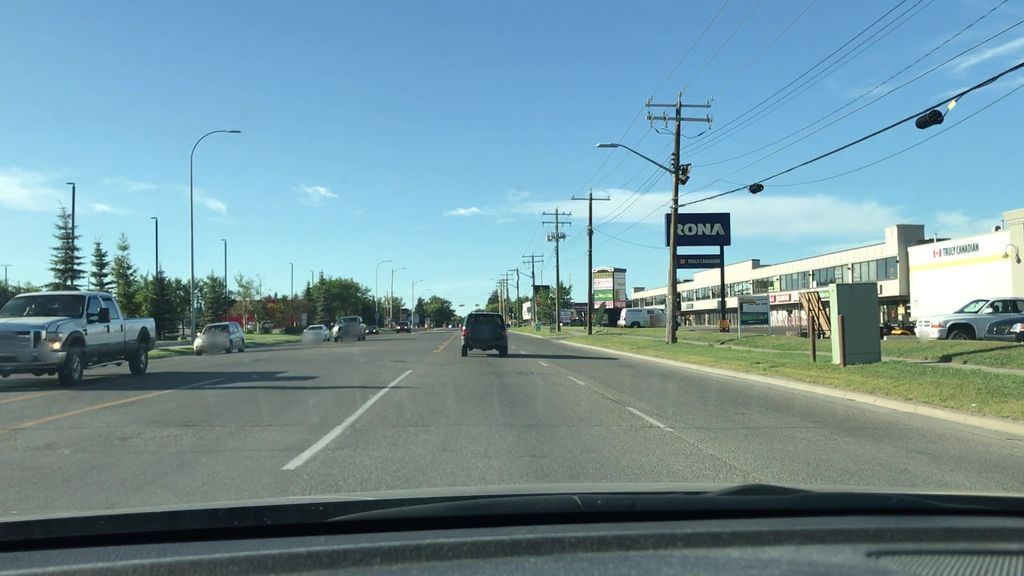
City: calgary